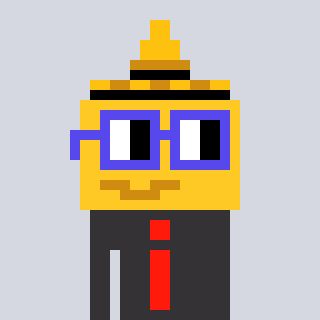
a pixel art character with square blue glasses, a mustard-shaped head and a grayscale-colored body on a cool background